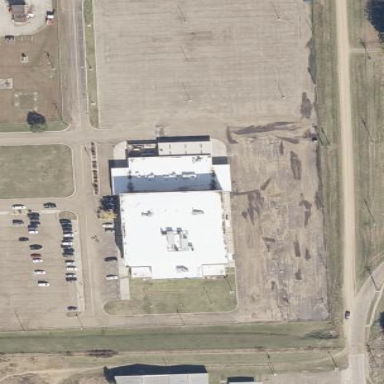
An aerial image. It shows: Public building.